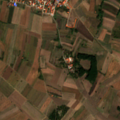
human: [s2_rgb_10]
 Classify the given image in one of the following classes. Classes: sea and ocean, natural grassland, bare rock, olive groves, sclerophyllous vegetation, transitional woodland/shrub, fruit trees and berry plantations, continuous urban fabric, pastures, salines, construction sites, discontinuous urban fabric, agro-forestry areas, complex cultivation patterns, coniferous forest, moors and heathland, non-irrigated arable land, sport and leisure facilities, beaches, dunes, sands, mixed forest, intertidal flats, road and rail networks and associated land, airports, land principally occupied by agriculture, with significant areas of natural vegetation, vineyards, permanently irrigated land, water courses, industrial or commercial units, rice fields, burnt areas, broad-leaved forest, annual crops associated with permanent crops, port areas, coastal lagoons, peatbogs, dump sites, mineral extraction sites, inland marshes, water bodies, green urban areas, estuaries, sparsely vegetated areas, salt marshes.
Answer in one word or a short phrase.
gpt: discontinuous urban fabric, non-irrigated arable land, complex cultivation patterns, transitional woodland/shrub